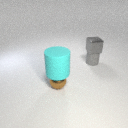
small gray rubber cylinder to the right of small brown metal sphere